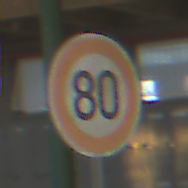
Verkehrszeichen: Geschwindigkeit80
Umgebung: Roofed, Special
Tageszeit: MorningAfternoon
Wetter: NotSpecified
Licht: Artificial
Jahreszeit: NotSpecified
Kontrast: MediumContrast